Interaction volume radius: 5 \u00c5
Interaction volume height: 15 \u00c5
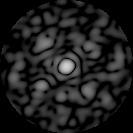
Disorder parameter: 0.678